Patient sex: M
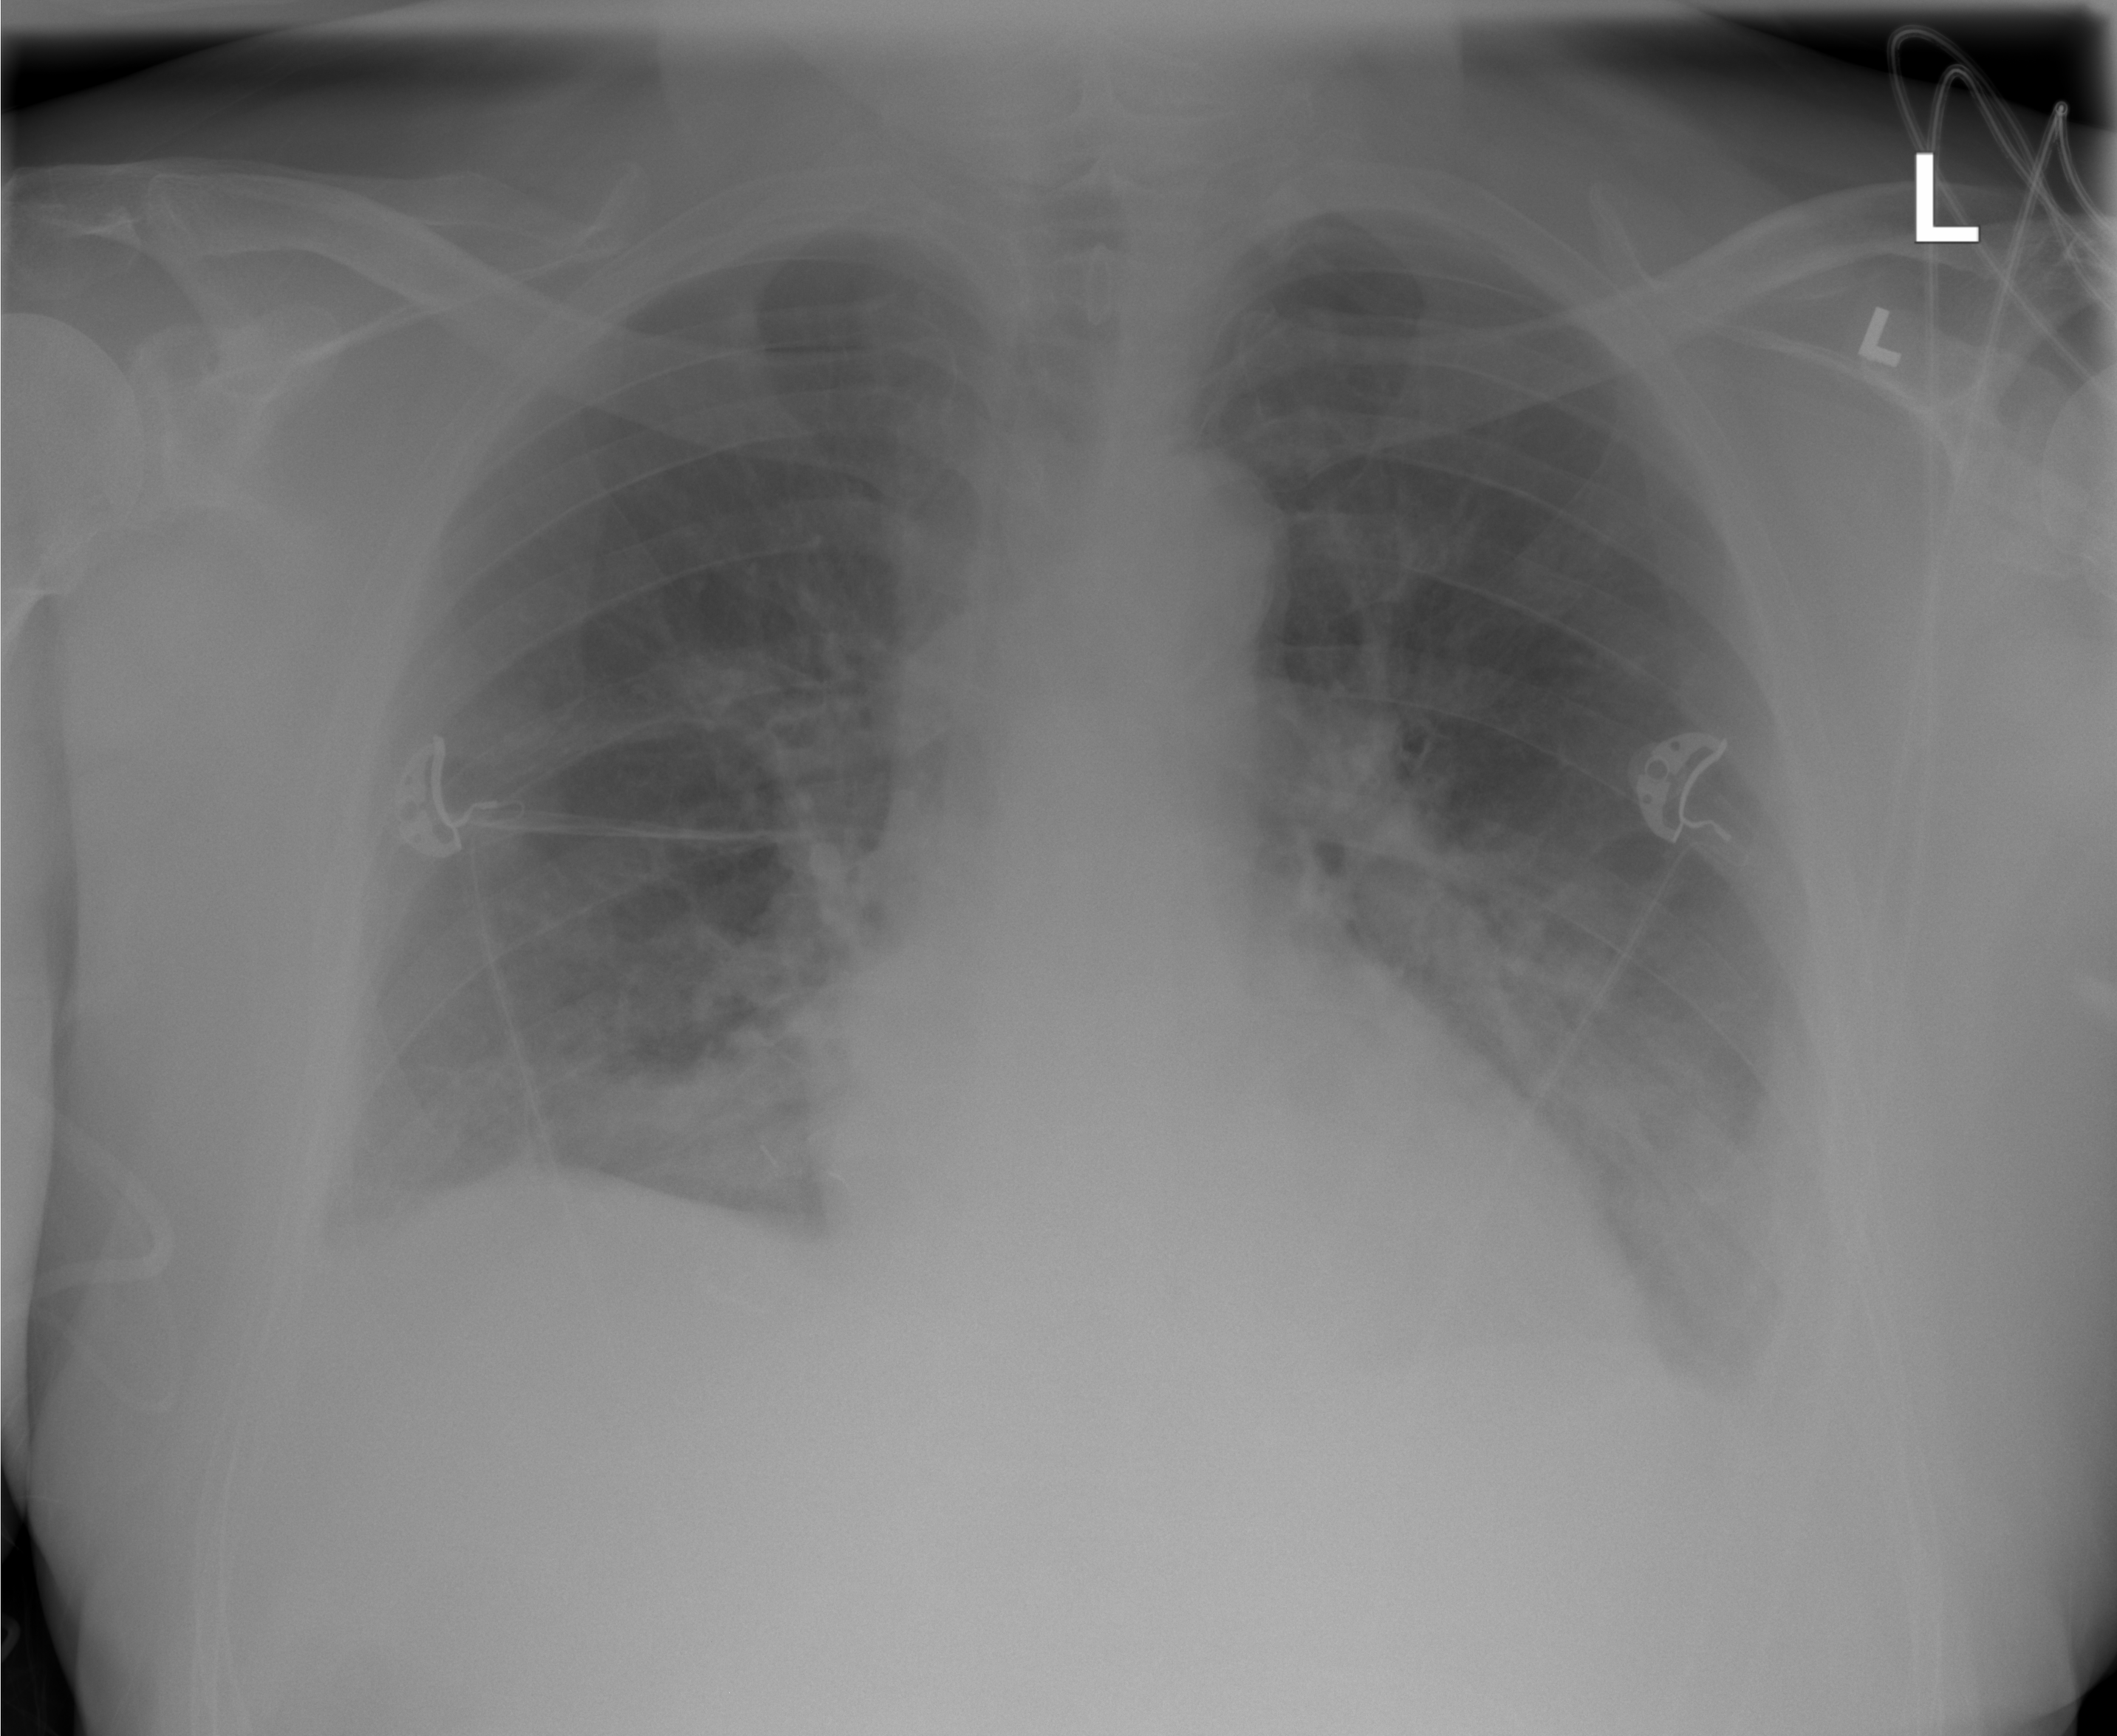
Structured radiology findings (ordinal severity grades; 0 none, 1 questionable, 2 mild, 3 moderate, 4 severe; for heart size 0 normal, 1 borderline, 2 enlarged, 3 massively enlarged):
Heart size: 0
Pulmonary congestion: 1
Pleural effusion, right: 1
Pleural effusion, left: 2
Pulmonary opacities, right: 0
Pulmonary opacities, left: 0
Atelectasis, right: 2
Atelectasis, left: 2